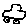
Label: car